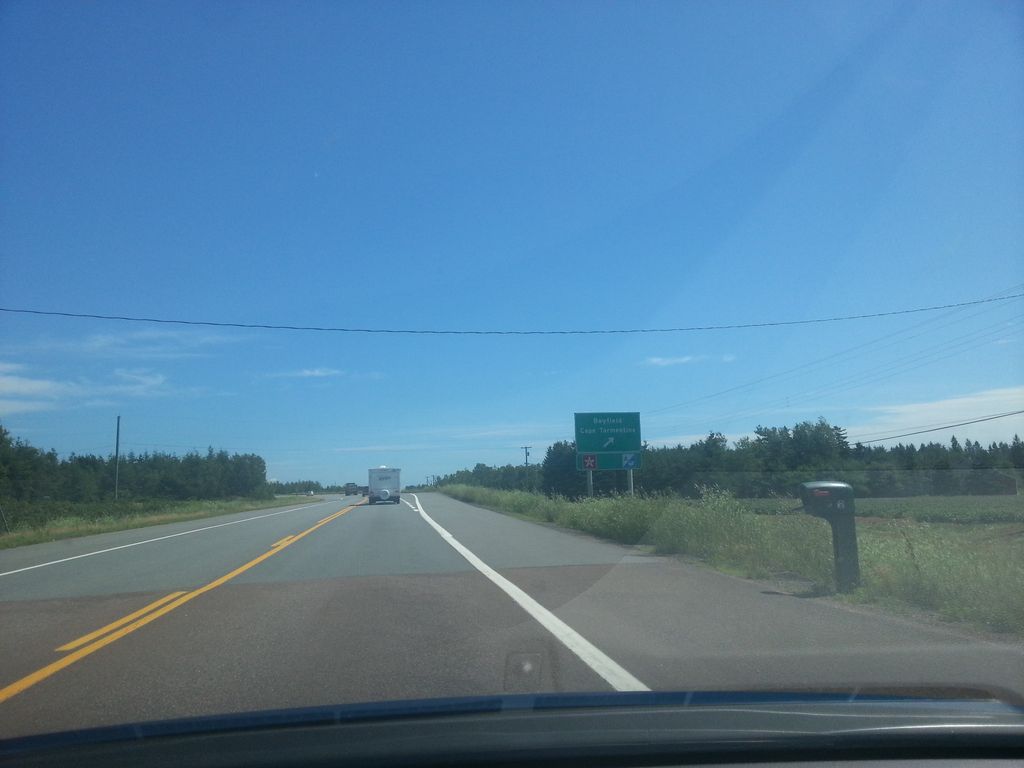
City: charlottetown